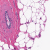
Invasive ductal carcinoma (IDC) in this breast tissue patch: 0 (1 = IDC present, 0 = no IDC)